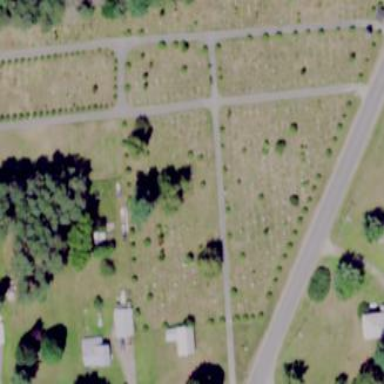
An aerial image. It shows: Cemetery.